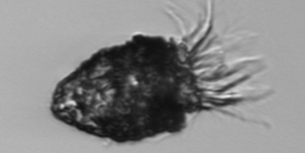
Label: Stenosemella_pacifica